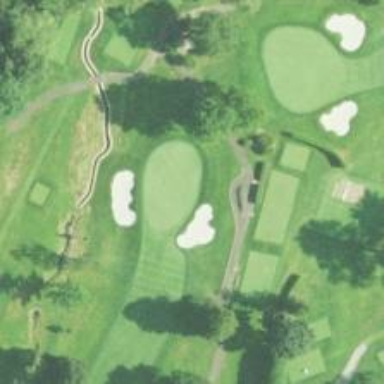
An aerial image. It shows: Service road designated as golf cart path.